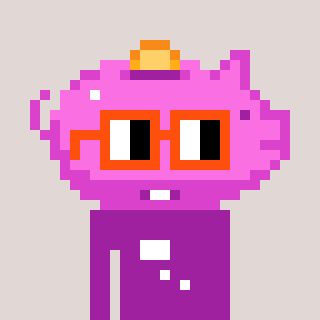
a pixel art character with square orange glasses, a piggybank-shaped head and a magenta-colored body on a warm background